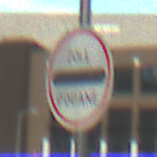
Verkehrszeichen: Zollstelle
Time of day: MorningAfternoon
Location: Outdoor (Urban)
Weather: PartlyCloudy
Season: NotSpecified
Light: Natural